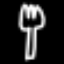
Label: fork